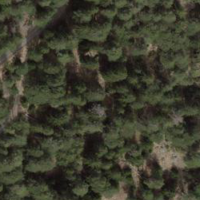
EUNIS habitat code: 43
Species observed at this site:
Ononis spinosa
Gymnadenia conopsea